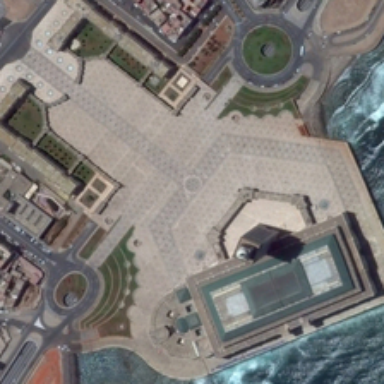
A square is between an ocean and several buildings .